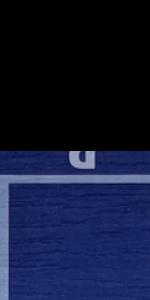
Label: Empty